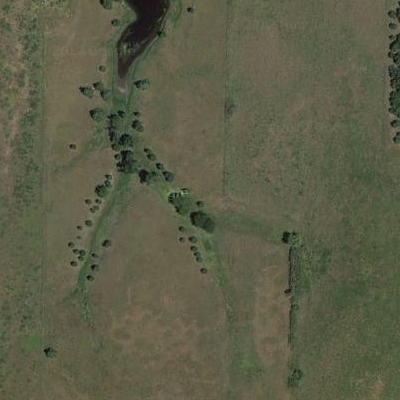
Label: aGrass